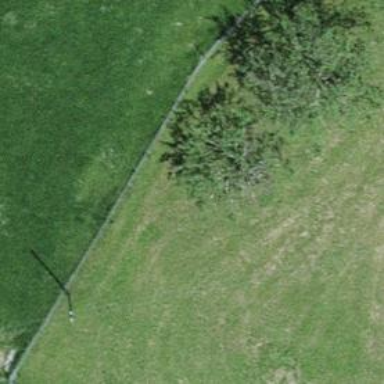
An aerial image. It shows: Row of trees in natural setting.